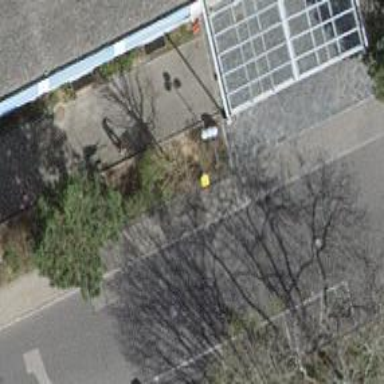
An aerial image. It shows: Post box is visible.